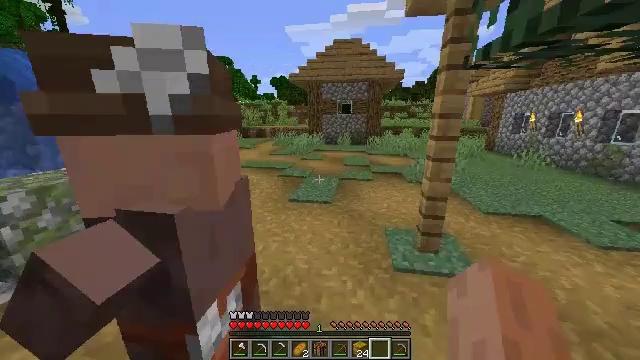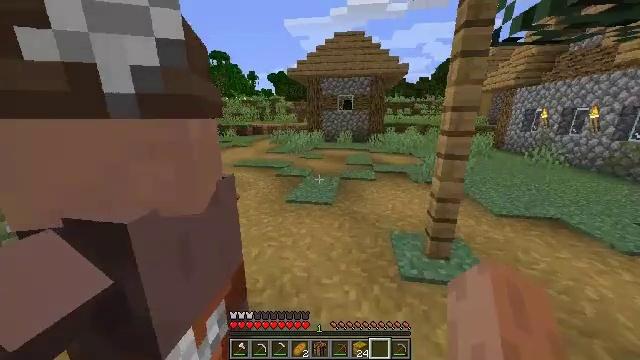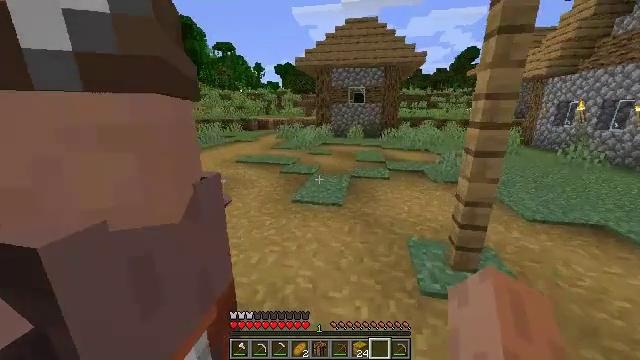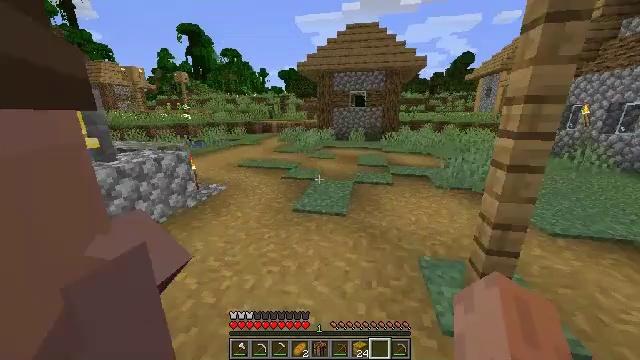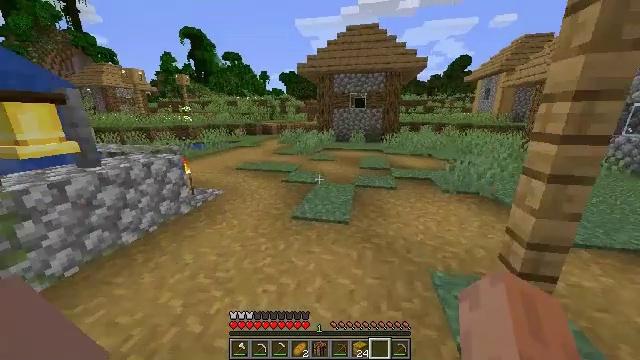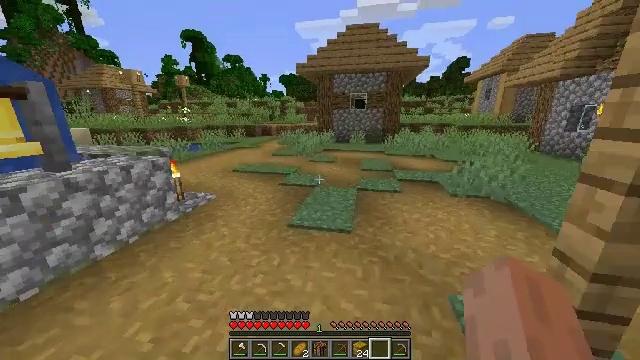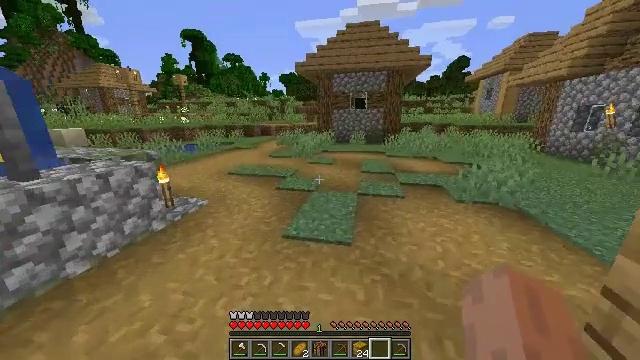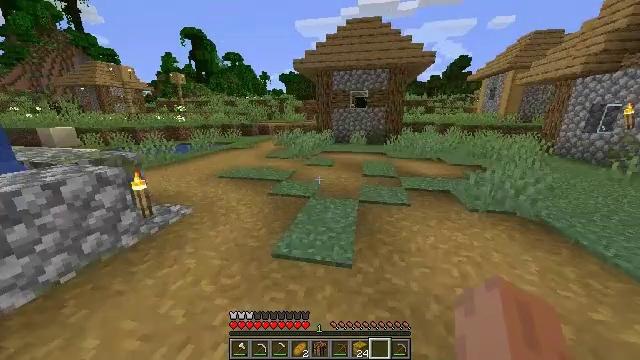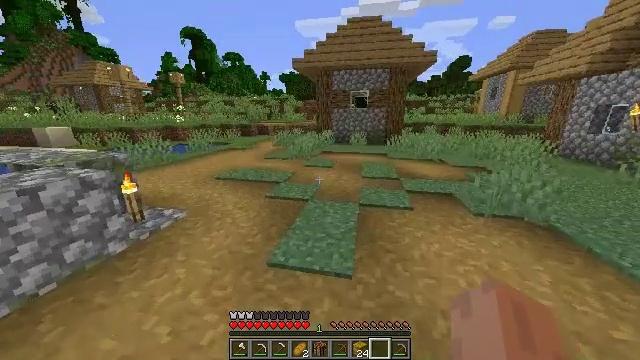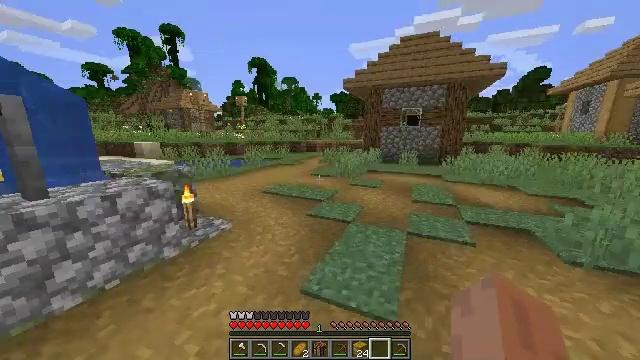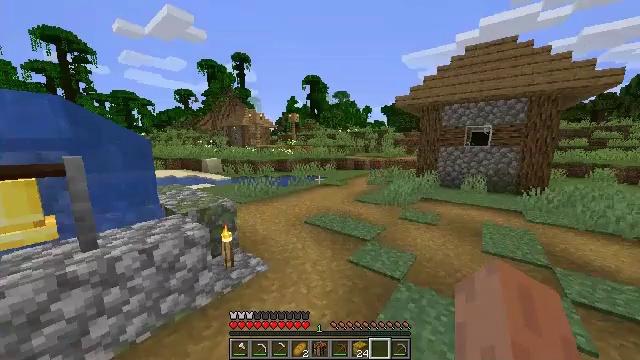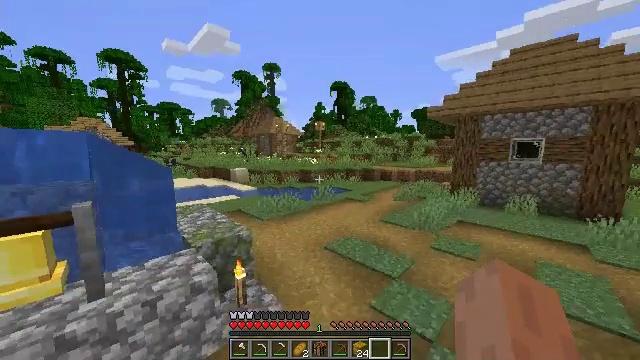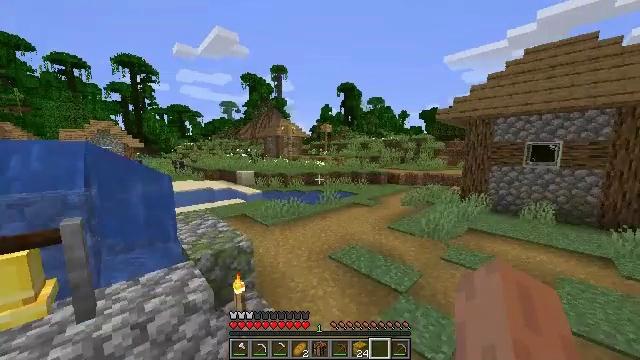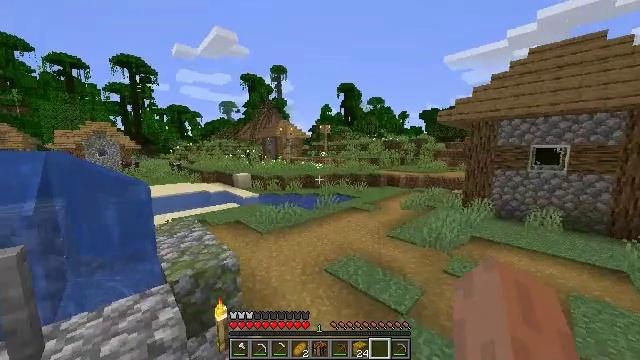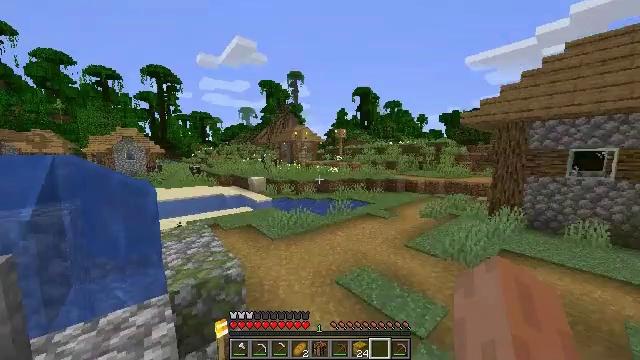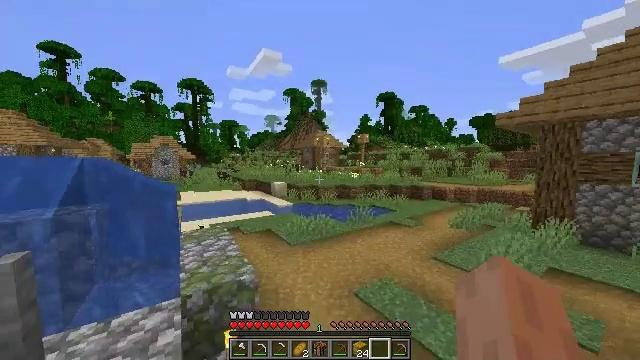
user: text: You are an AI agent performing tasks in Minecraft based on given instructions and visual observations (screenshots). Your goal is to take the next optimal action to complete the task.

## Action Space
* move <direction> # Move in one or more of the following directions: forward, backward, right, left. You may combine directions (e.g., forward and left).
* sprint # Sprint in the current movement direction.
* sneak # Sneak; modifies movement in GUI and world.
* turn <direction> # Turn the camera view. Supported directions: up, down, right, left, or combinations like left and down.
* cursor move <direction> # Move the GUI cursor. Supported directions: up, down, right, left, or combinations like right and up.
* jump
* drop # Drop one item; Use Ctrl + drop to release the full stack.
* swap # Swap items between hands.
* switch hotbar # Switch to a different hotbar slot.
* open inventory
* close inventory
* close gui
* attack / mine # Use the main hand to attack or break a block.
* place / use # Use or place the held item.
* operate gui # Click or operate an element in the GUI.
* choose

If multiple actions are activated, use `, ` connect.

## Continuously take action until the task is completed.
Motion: motion action
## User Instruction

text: Collect fern using your hands.
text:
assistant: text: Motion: move forward, sprint, jump
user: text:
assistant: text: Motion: move forward, sprint, turn left, jump
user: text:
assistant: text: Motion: move forward, sprint, jump
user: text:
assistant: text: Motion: move forward, sprint, jump
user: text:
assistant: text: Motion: move forward, sprint, jump
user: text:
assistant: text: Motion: move forward, sprint, jump
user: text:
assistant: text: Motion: move forward, sprint, jump
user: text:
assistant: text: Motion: move forward, sprint, jump
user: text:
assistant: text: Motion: move forward, sprint, turn left and up, jump
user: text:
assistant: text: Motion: move forward, sprint, turn left and up, jump
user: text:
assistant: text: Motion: move forward, sprint, turn left and up, jump
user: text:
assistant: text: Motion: move forward, sprint, turn left, jump
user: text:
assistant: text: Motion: move forward, sprint, jump
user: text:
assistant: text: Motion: move forward, sprint, turn left and up, jump
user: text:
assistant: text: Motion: move forward, sprint, turn left and up, jump
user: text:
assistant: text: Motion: move forward, sprint, turn left, jump
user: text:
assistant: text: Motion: move forward, sprint, jump
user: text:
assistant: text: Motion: move forward, sprint, jump
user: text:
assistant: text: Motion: move forward, sprint, turn left and up, jump
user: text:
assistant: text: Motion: move forward, sprint, turn left and up, jump
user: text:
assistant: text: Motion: move forward, sprint, turn left, jump
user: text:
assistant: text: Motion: move forward, sprint, jump
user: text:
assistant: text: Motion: move forward, sprint, jump
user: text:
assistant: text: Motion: move forward, sprint, jump
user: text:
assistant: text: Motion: move forward, sprint, jump
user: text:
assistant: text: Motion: move forward, sprint, jump
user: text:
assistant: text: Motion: move forward, sprint, jump
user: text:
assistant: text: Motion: move forward, sprint, jump
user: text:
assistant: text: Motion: move forward, sprint, jump
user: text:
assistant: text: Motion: move forward, sprint, jump